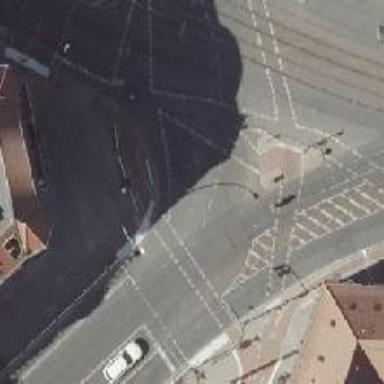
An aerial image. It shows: Tram level crossing on railway.